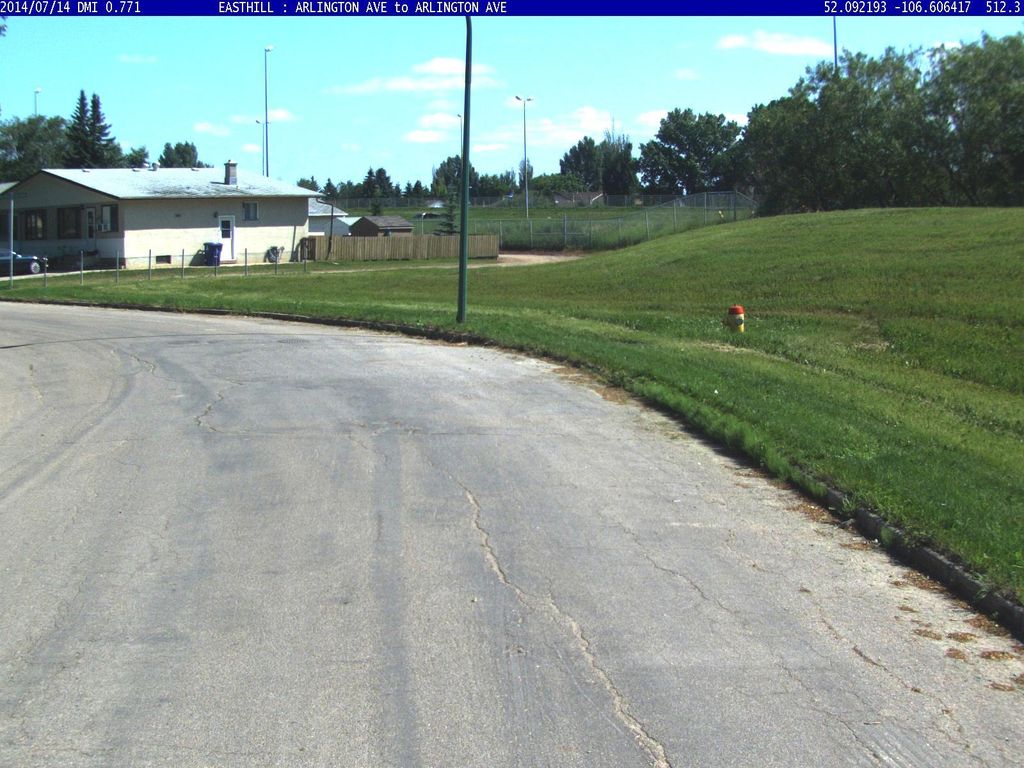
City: saskatoon